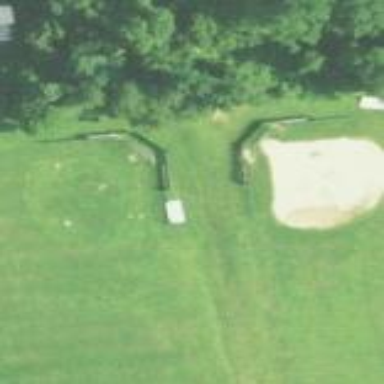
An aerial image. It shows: Baseball pitch for leisure land activities.